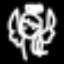
Label: angel